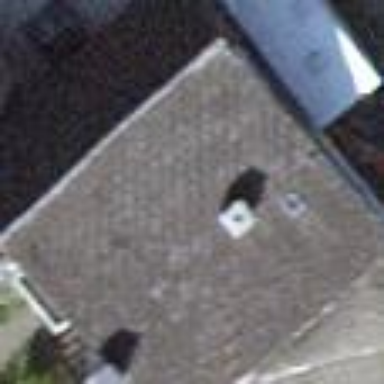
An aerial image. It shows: Detached building with saltbox roof shape.